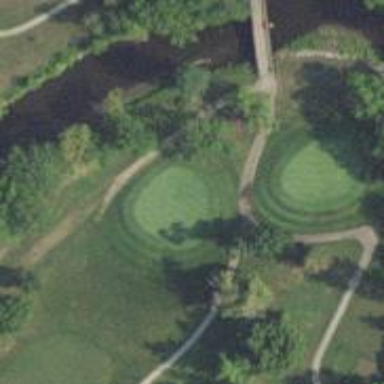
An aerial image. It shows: Service road designated as golf cart path.